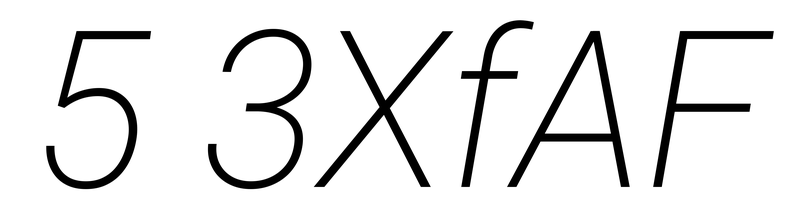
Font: Roboto-Italic_ExtraLight_Italic